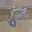
Label: 8